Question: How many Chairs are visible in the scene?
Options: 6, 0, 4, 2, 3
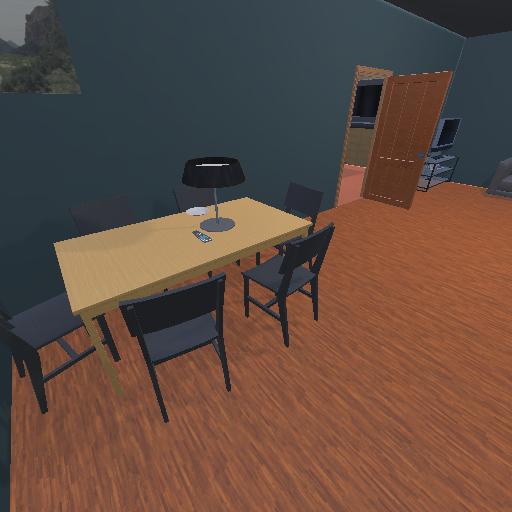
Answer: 6